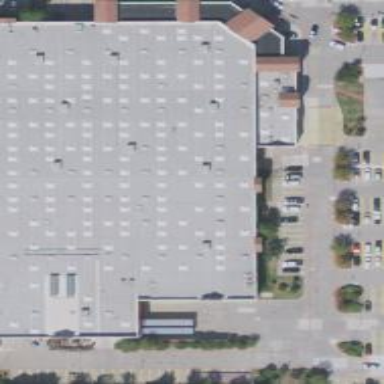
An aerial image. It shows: Retail building that operates as wholesale shop.